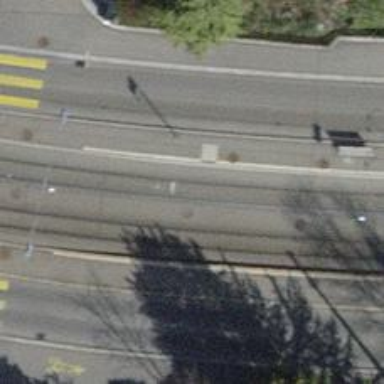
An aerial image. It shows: Tram stop with stop position for public transport.